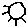
Label: sun